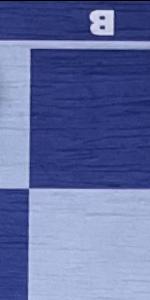
Label: Empty